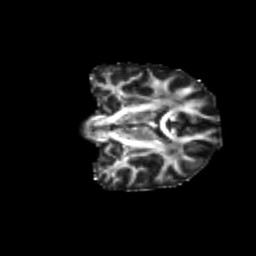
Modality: FA
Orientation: coronal
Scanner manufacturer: siemens
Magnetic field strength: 3 T
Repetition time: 9.2 s
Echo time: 0.084 s